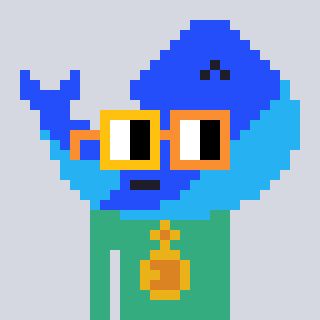
a pixel art character with square yellow and orange glasses, a whale-shaped head and a teal-colored body on a cool background